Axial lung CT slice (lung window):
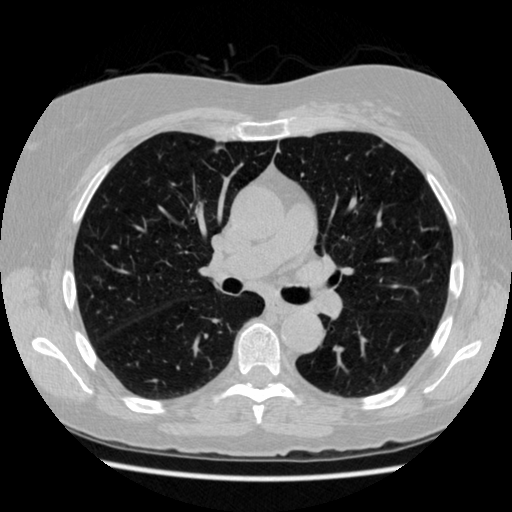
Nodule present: no